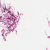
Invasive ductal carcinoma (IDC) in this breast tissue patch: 0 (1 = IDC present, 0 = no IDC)